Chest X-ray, AP view. Patient: 60 years old, sex M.
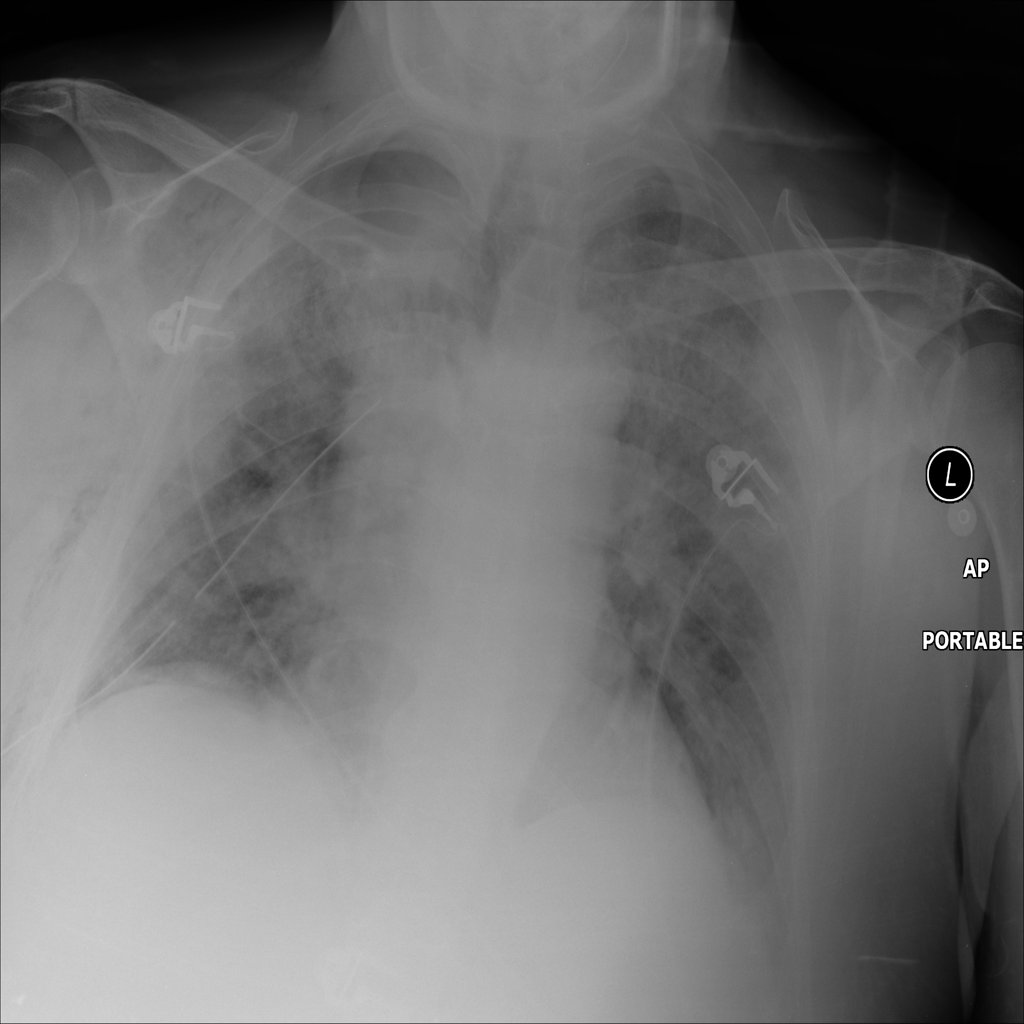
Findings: Emphysema